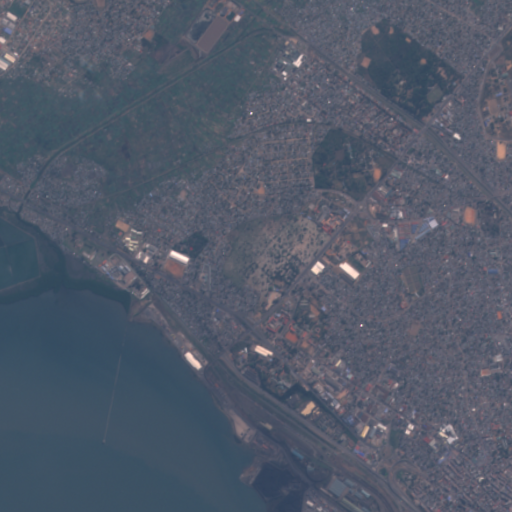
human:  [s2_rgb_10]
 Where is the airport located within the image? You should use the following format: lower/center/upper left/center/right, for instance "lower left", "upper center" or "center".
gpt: The airport is located in the upper right of the image.
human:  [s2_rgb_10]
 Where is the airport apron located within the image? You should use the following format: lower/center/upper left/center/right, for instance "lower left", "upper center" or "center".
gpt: The airport apron is located in the upper right of the image.
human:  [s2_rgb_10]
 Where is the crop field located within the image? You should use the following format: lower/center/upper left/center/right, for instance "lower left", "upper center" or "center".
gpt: The crop field is located in the upper left of the image.
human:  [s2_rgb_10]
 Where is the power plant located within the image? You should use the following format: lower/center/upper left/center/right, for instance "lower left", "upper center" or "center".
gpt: The power plant is located in the center left of the image.
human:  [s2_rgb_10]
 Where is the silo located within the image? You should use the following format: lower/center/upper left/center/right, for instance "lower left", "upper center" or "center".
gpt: The silo is located in the lower center of the image.
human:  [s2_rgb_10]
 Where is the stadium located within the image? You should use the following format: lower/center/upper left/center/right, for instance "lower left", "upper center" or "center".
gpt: The stadium is located in the upper left of the image.
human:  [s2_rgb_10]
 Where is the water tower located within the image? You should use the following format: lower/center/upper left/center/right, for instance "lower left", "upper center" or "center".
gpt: The water tower is located in the center right of the image.
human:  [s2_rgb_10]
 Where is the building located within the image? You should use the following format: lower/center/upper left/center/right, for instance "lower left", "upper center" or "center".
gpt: There is no building in the image.